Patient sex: M
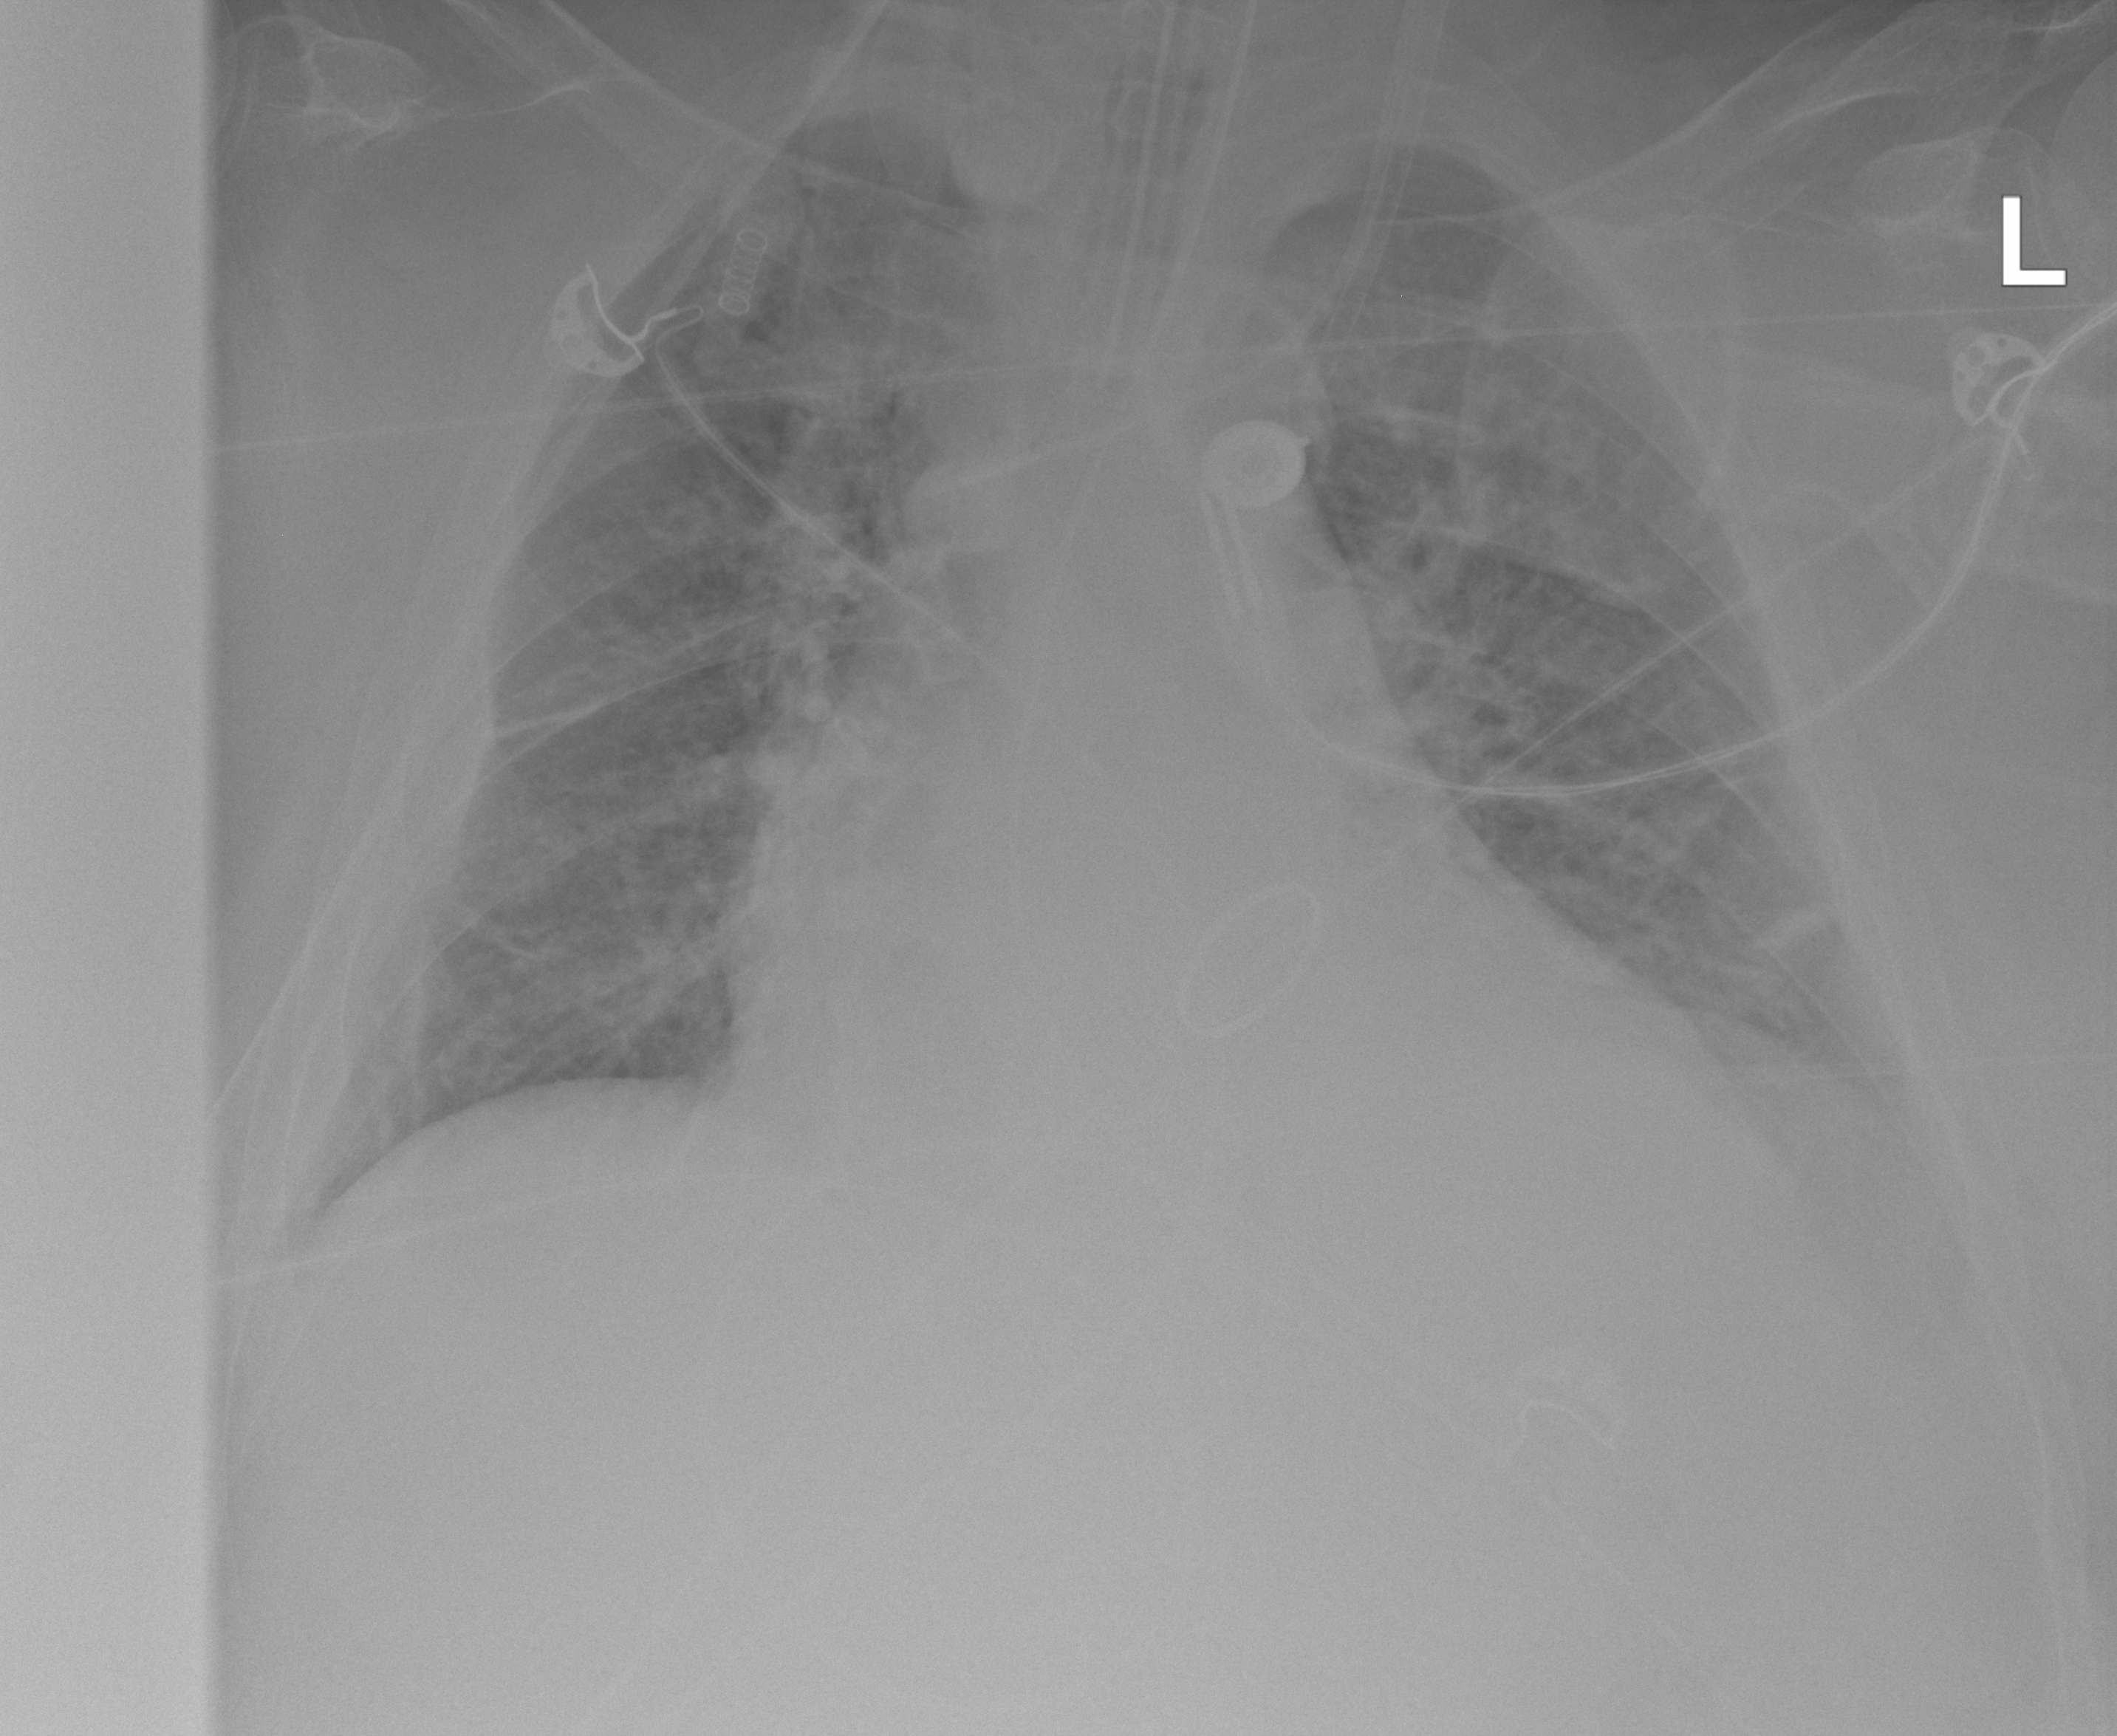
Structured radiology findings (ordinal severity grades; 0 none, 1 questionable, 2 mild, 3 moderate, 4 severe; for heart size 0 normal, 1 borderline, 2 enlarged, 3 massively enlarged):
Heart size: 1
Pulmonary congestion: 2
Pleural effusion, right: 2
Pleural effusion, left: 2
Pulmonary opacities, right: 2
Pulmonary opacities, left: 2
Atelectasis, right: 2
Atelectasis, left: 2